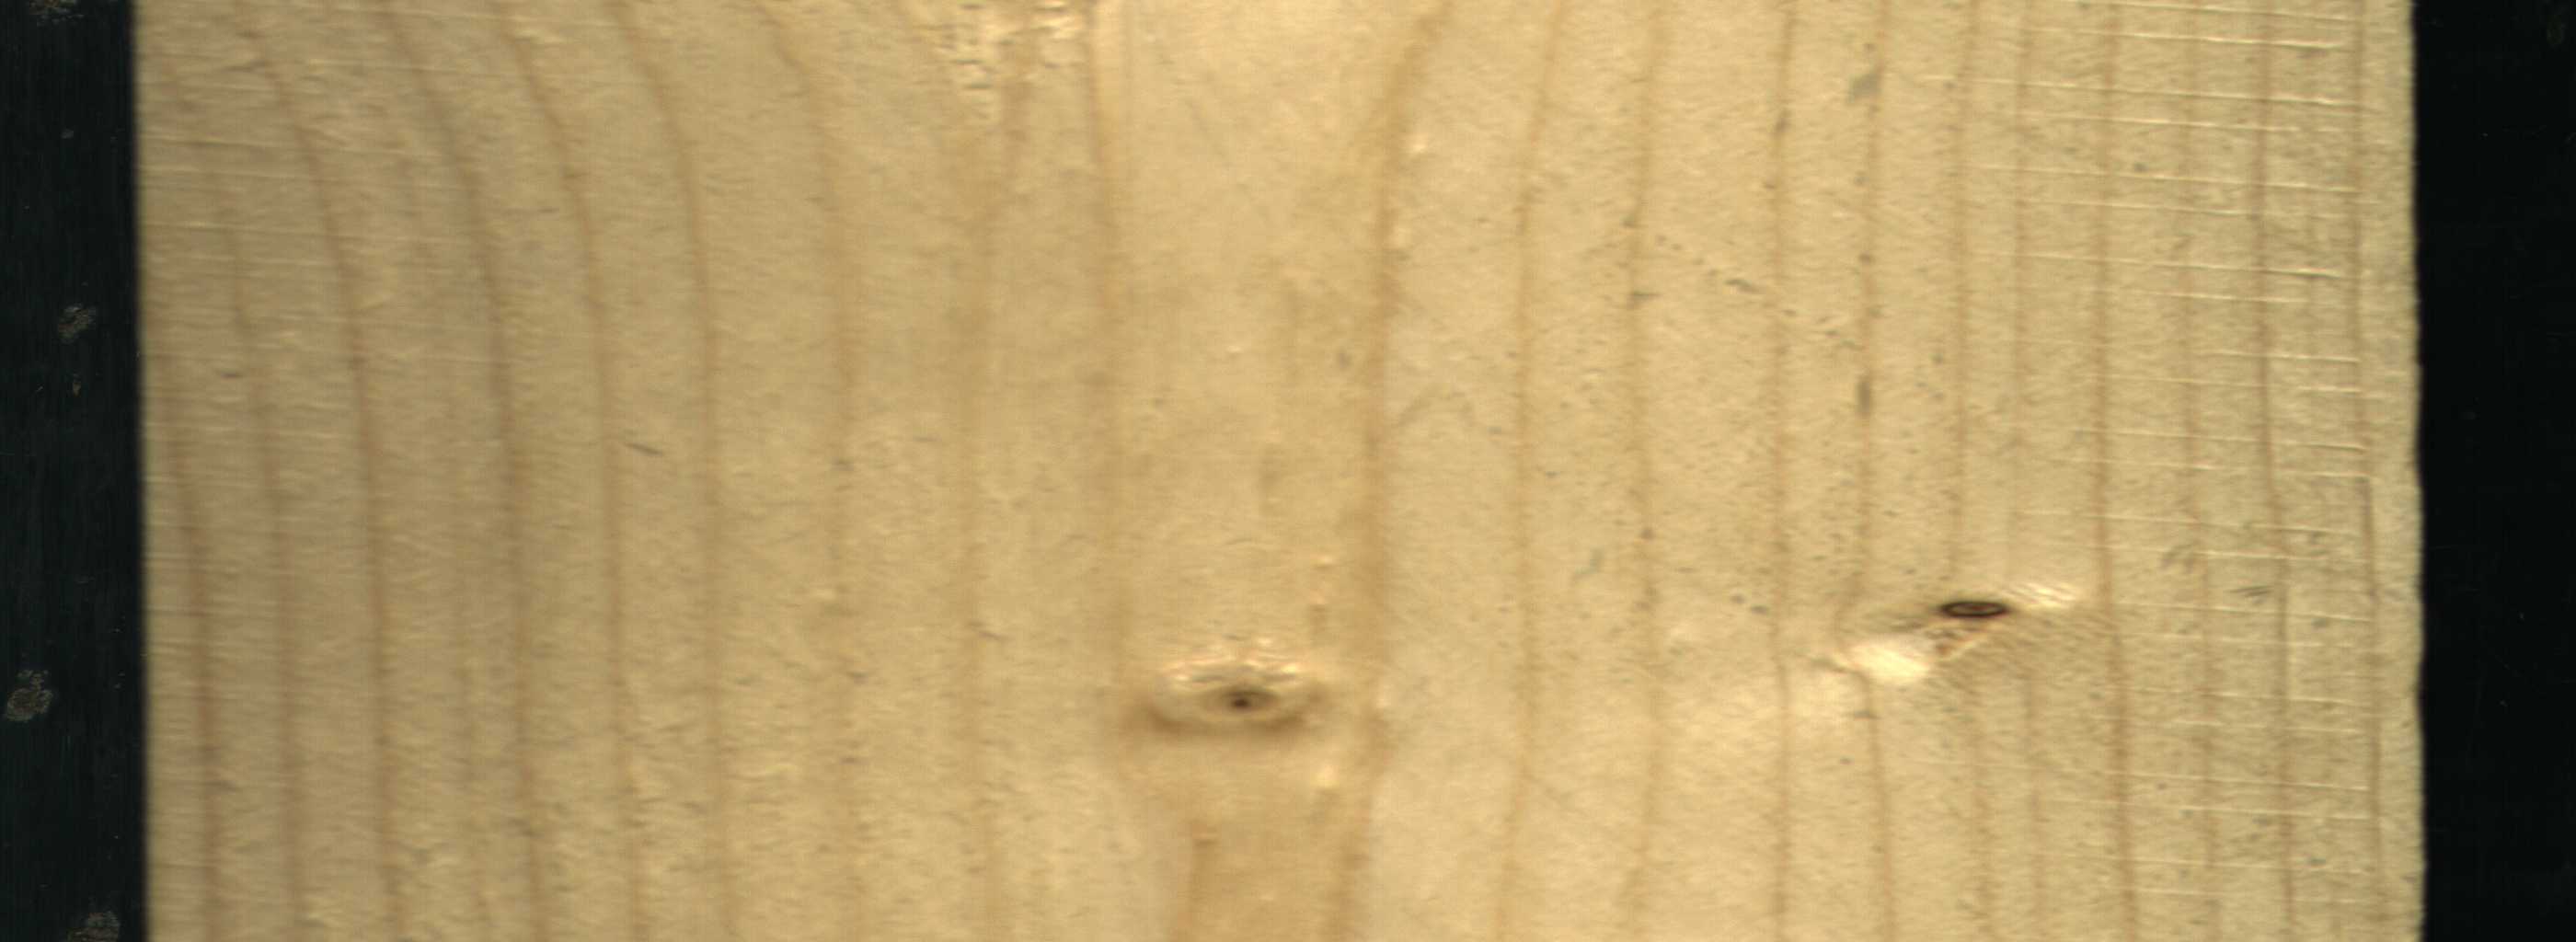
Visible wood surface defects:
Dead_Knot
Live_Knot